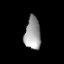
Tissue: lung
Cell type: T cells
Senescence score: 0.1987
Nuclear area (px): 507
Mean DAPI intensity: 157.878